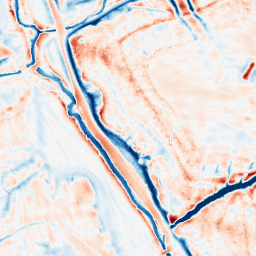
Category: edge_preserving
Decomposition family: bilateral
Decomposition parameters: d: 21
sigma_color: 25
sigma_space: 25
Upsampling method: sinc_hamming
Upsampling parameters: scale: 2
kernel_size: 8
Upsampling scale: 2